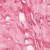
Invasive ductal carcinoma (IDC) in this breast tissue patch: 0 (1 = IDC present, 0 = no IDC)